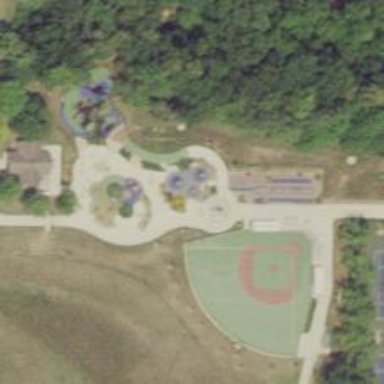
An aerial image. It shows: Playground with roundabout.